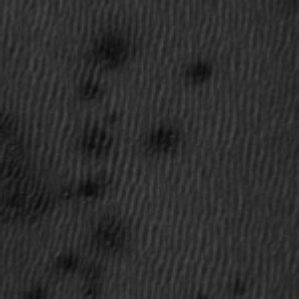
Label: frost